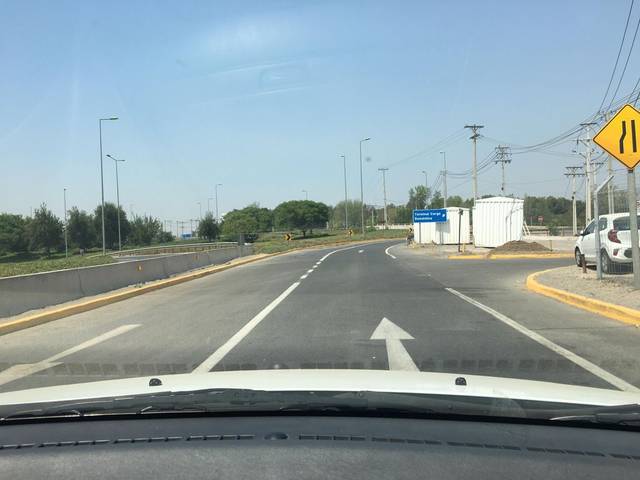
Region: Chile
Coordinates: -33.41, -70.794